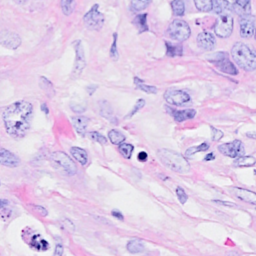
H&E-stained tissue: Breast